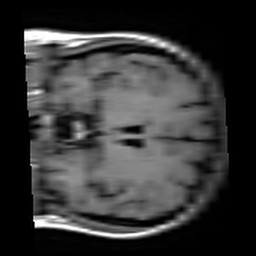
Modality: T1w
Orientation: coronal
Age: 23
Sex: female
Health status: healthy
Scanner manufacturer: siemens
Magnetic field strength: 3 T
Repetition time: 4.1 s
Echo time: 0.0085 s